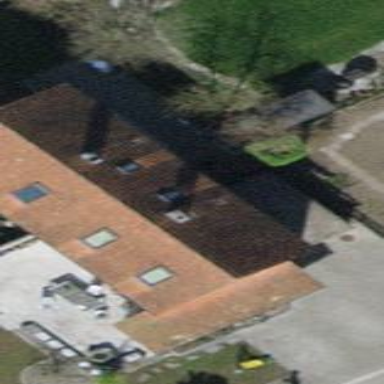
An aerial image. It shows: Semidetached house with gabled roof.